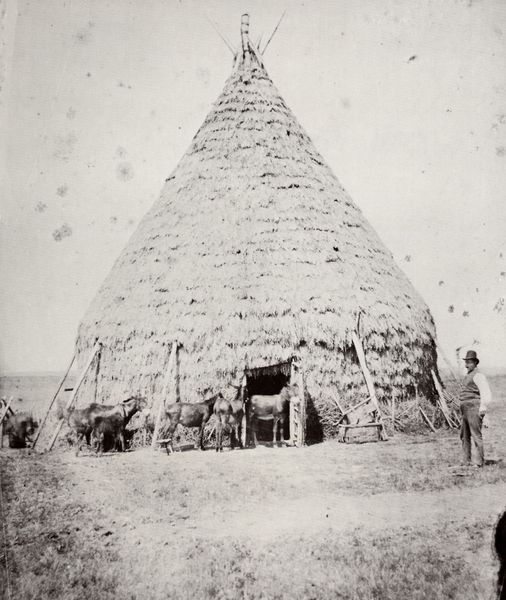
Titel: Grashütte in der Campagna, wie sie seit dem Mittelalter als Unterkunft für Hirten und Herde diente
Künstler: Aurelio Tiratelli
Standort: Rom
Institution: Sammlung Silvio Negro
Schlagwörter: himmel, mann, schatten, weiß, landschaft, grau, hintergrund, holz, hut, licht, schwarz, stroh, stützen, tür, dach, gras, haus, rasen, tier, tiere, wiese, zylinder, hemd, hose, arm, mensch, spitze, stehen, erde, feld, gräser, halme, kühe, weide, hütte, esel, pferd, pferde, rund, mast, lehm, afrika, hitze, wüste, schichten, bank, leiter, hat, dick, spitz, korb, weste, steppe, bauer, tor, pfosten, foto, fotografie, photographie, eingang, schmutz, stangen, asien, schwarzweiss, photo, flecken, man, reise, field, stall, landwirtschaft, westen, streben, aufnahme, stecken, zelt, speicher, lehmhütte, ziegen, wohnraum, spitzdach, horse, prärie, menn, fotogrfie, strohhütte, kral, nomaden, straw, tierr, pfahlbau, kegelform, zelthaus, zelthütte, abstützungen, pfahlbua, spitzhütte, trough